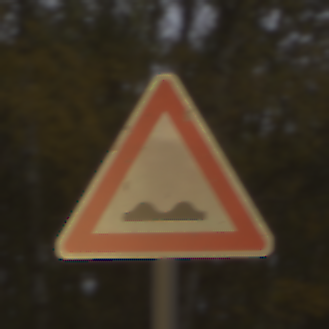
Verkehrszeichen: UnebeneFahrbahn
Umgebung: Outdoor, Urban
Tageszeit: MorningAfternoon
Wetter: PartlyCloudy
Licht: Natural
Jahreszeit: NotSpecified
Kontrast: LowContrast